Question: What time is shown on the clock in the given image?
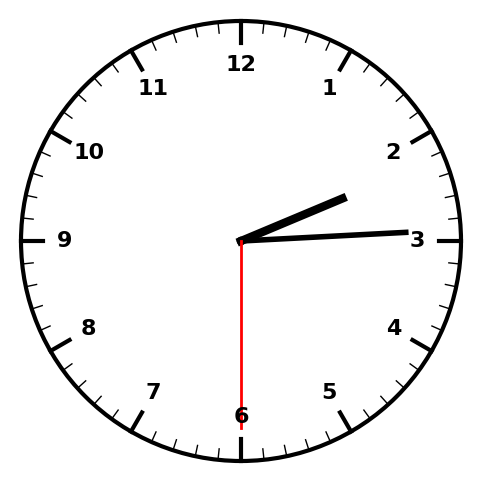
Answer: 02:14:30